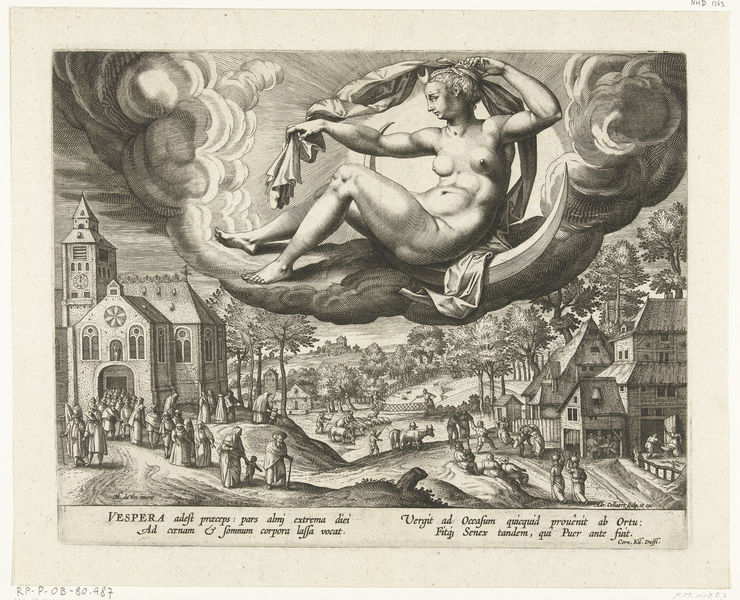
Titel: Avond
Künstler: Adriaen Collaert
Standort: Amsterdam
Institution: Rijksmuseum
Schlagwörter: akt, nackt, bäume, menschen, stadt, frau, zeichnung, haus, tuch, wolke, falten, häuser, vieh, kirche, turm, schrift, ort, dorf, grafik, platz, mond, druck, mondsichel, sichel, stich, text, volk, latein, vespera